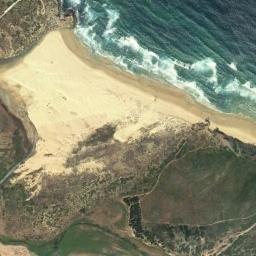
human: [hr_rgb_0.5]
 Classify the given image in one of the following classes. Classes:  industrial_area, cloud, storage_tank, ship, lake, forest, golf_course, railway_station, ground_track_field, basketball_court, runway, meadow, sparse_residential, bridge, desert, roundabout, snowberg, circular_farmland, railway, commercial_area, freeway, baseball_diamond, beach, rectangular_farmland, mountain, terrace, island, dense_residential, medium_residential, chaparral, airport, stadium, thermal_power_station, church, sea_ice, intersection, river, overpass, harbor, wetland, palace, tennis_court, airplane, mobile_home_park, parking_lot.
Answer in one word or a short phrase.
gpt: beach